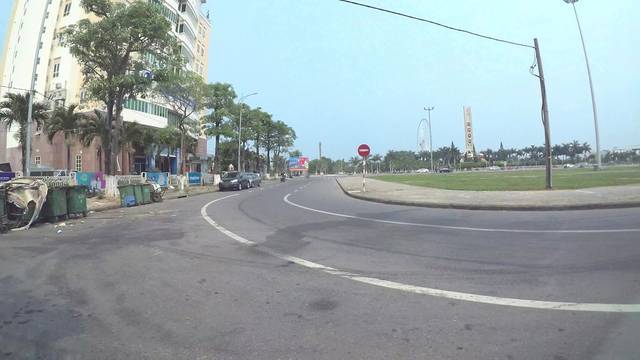
Region: Vietnam
Coordinates: 16.042, 108.222